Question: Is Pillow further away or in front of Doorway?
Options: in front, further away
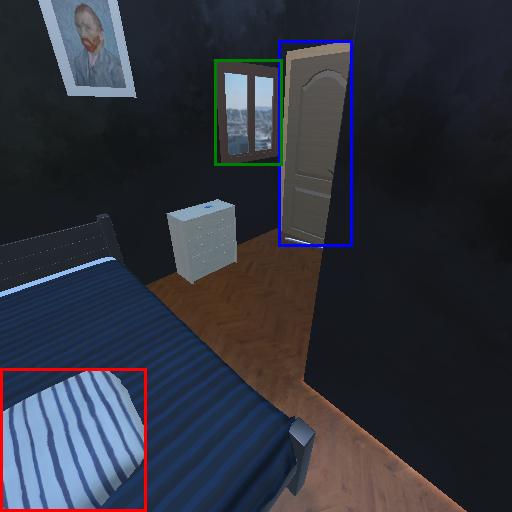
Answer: in front